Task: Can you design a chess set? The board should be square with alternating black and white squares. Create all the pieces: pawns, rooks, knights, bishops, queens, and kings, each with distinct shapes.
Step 5318:
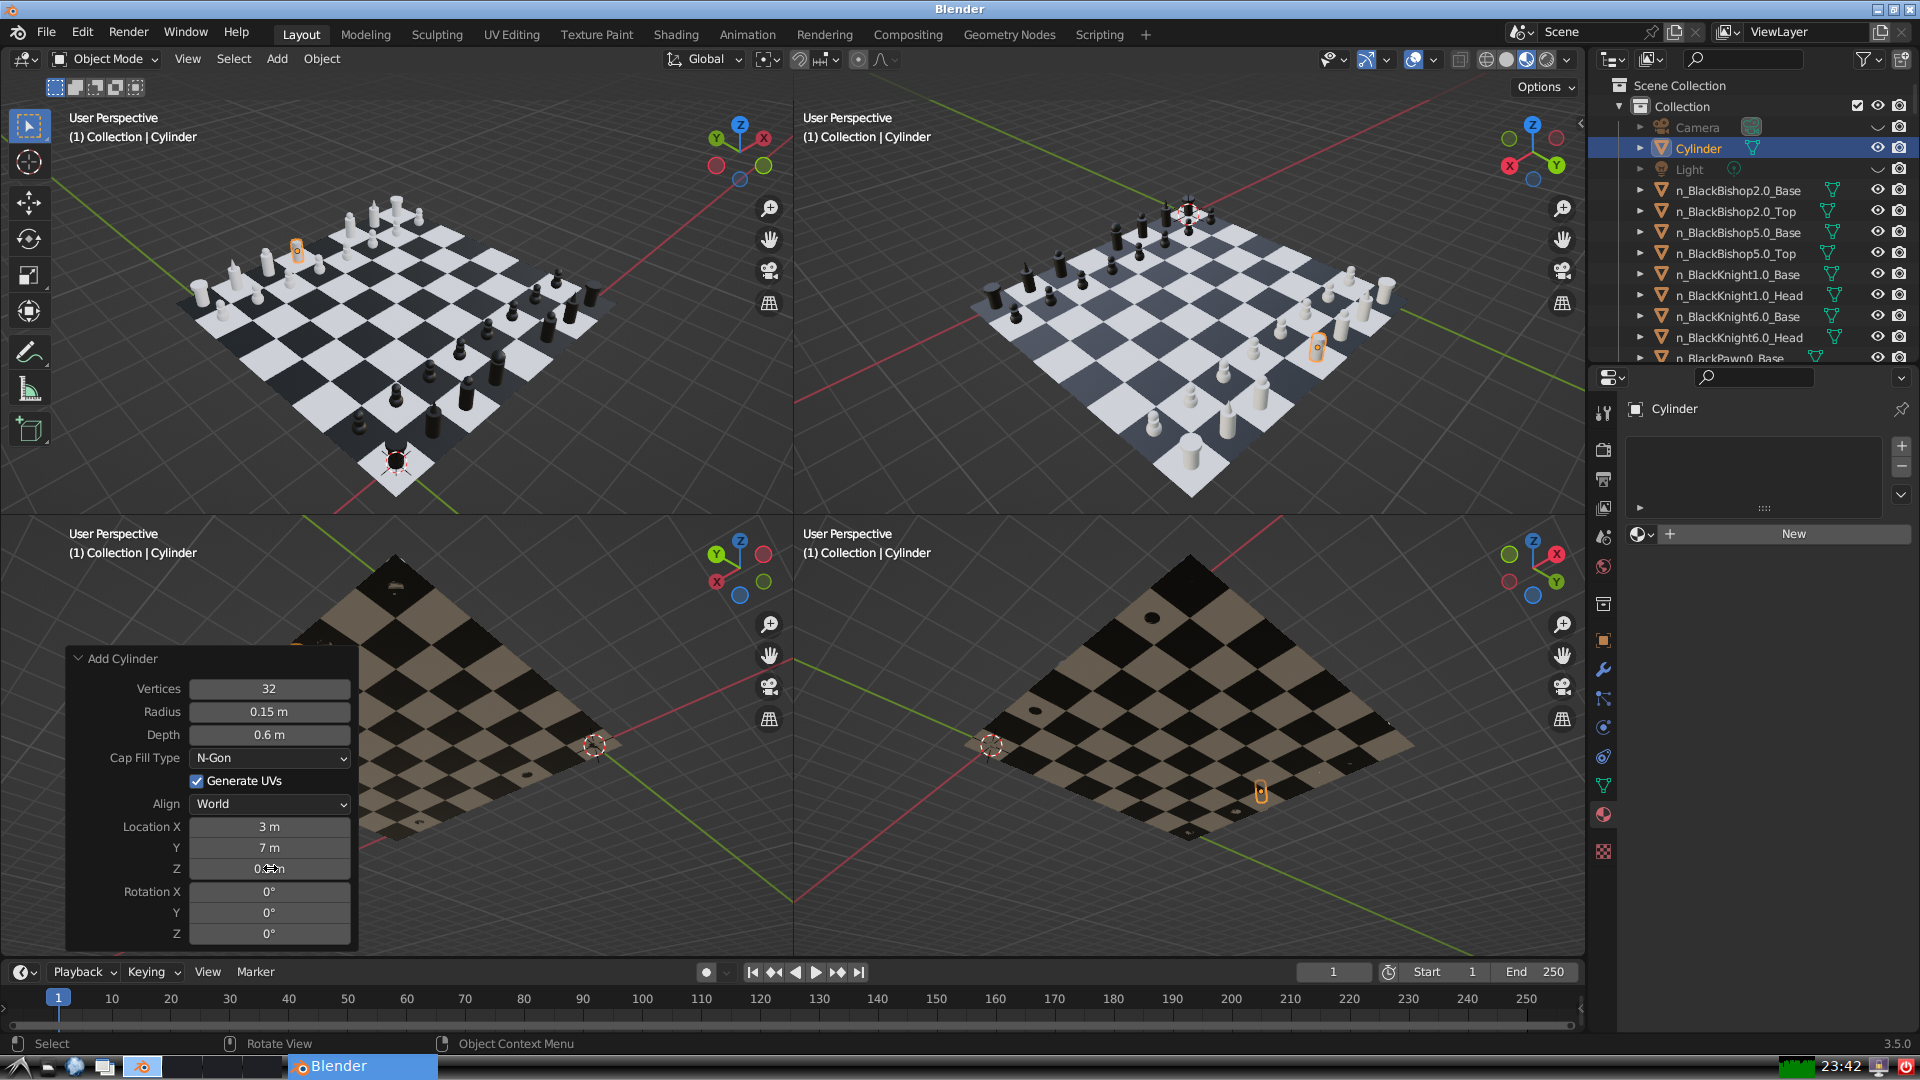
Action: {"mouse_move": [960, 540]}